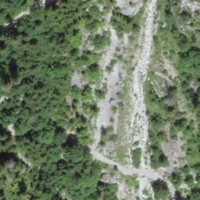
EUNIS habitat code: 23
Species observed at this site:
Parnassius apollo
Stauroderus scalaris